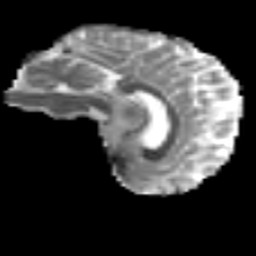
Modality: MD
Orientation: sagittal
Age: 34
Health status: ill
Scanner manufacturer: philips
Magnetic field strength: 3 T
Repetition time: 9 s
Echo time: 0.127 s